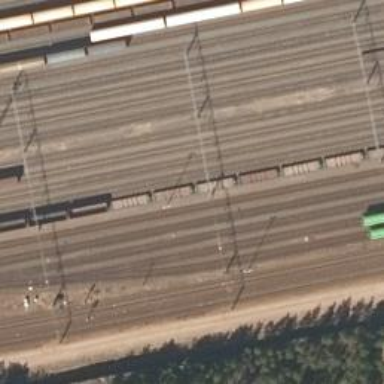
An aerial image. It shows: Railway signal.